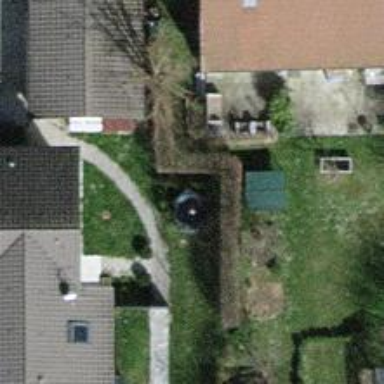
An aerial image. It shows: Hedge acting as barrier.